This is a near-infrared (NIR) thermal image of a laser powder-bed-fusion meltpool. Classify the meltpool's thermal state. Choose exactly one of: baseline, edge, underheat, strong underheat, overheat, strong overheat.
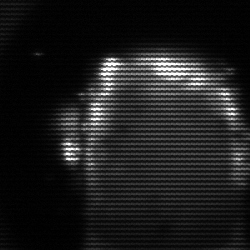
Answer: baseline